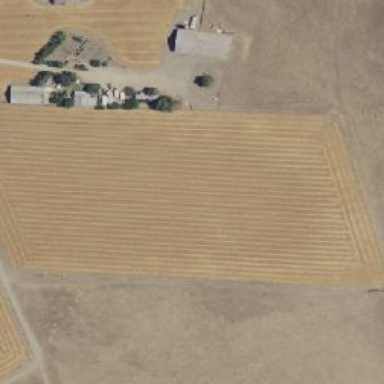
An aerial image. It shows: Farm.